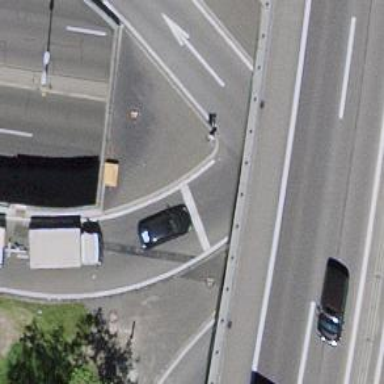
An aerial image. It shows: Road with traffic signals.